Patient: sex M, age 65
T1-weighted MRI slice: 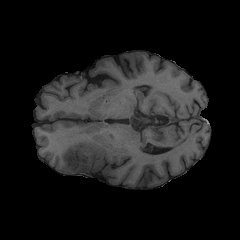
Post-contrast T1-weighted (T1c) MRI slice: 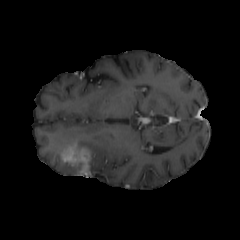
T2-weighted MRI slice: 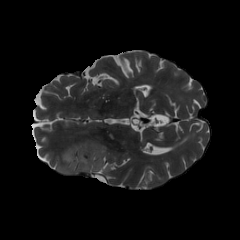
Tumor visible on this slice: yes
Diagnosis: Glioblastoma, IDH-wildtype
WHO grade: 4